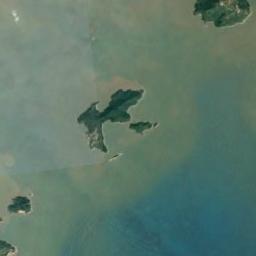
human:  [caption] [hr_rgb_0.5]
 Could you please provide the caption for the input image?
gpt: There are many islands of different shapes .

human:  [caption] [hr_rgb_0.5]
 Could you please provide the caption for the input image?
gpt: A group of green islands on a light blue sea .

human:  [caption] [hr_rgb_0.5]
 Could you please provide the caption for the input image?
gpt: The island is surrounded by sea .

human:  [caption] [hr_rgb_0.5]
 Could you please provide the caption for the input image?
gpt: Some islands of different sizes with dense vegetation are surrounded by light blue waters .

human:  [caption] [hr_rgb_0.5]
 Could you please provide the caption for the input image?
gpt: There are several green islands surrounded by green water .